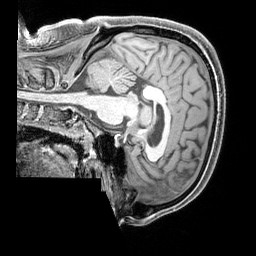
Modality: T1w
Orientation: sagittal
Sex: male
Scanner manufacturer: siemens
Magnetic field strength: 3 T
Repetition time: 2.3 s
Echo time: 0.00226 s